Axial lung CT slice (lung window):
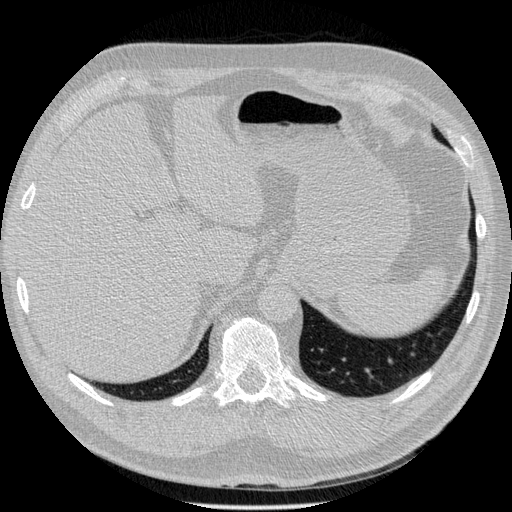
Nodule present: no